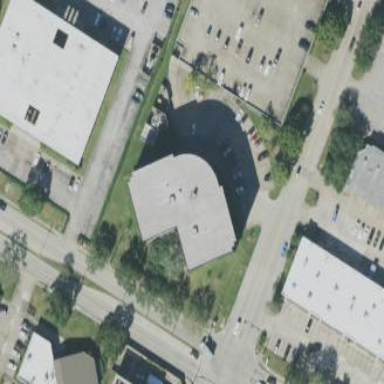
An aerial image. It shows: Building.